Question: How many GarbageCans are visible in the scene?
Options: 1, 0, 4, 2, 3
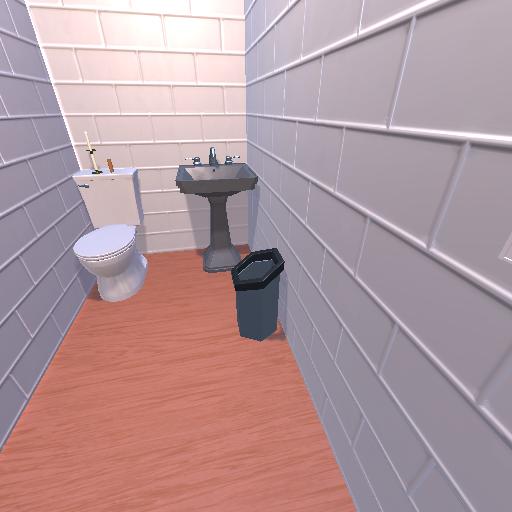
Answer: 1